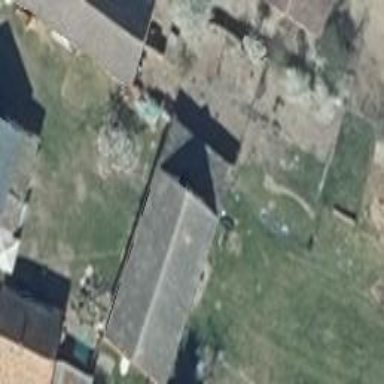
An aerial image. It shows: Farm auxiliary building.